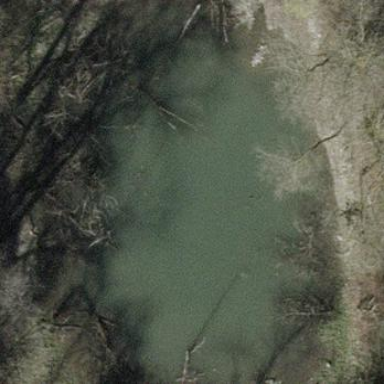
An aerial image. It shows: Peaceful pond surrounded by nature.